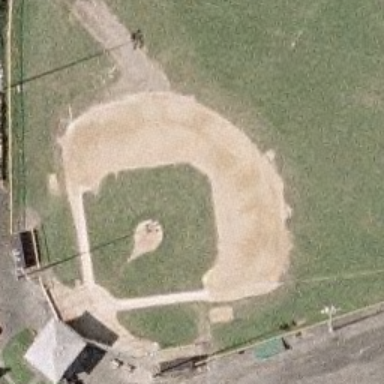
This is a baseball diamond .